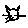
Label: cat